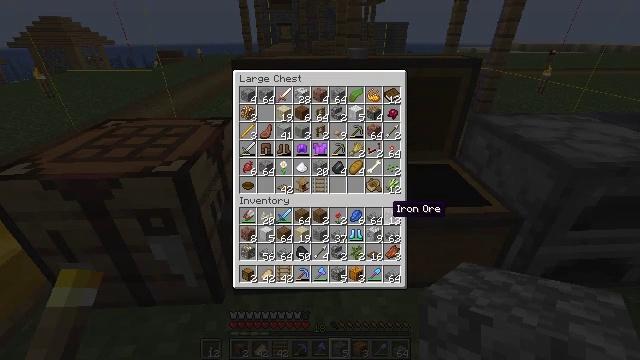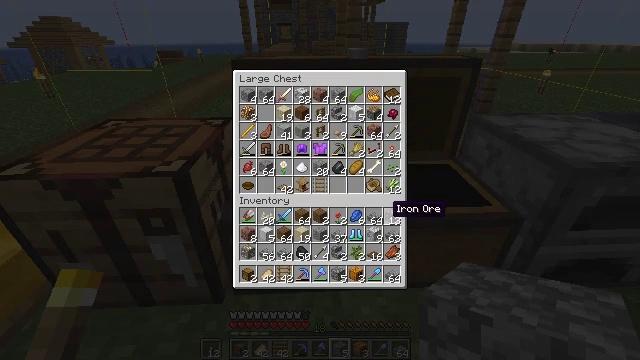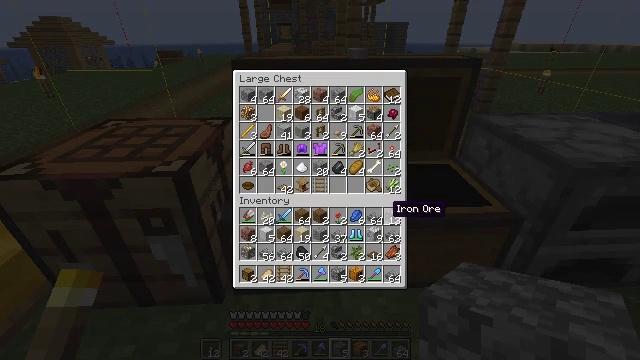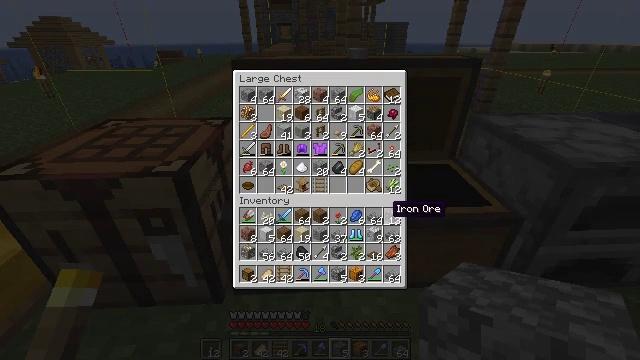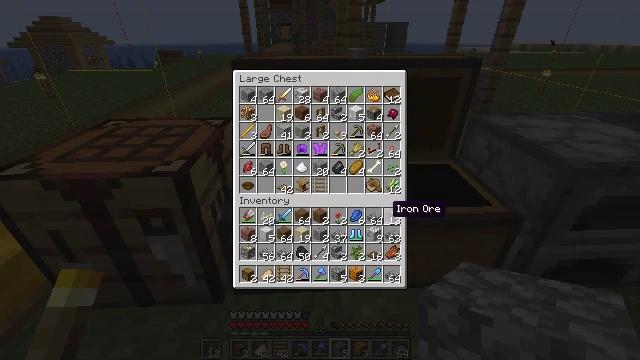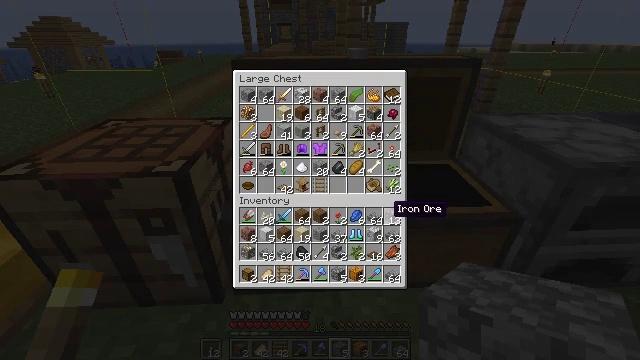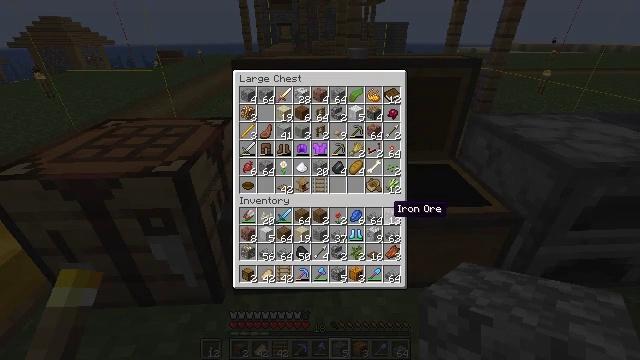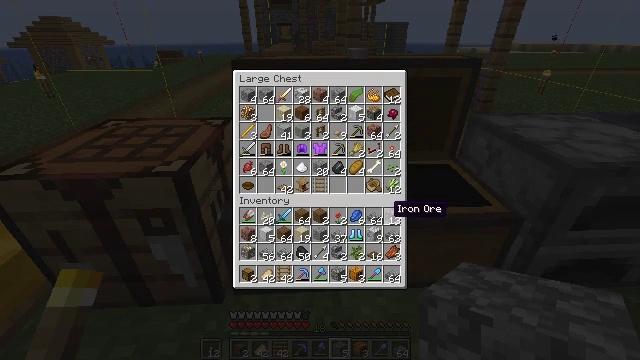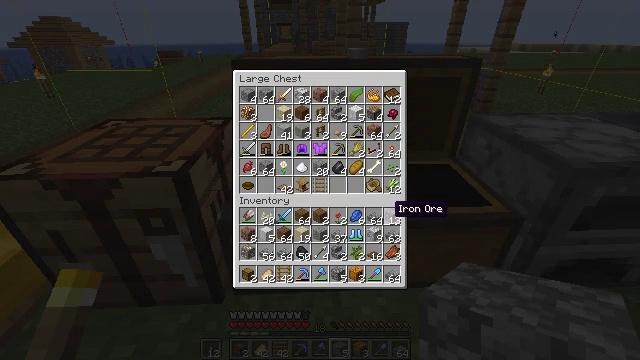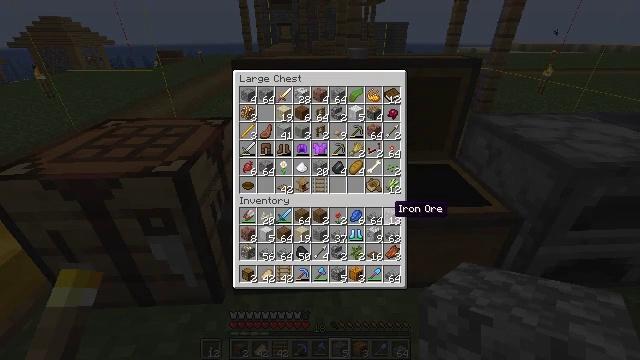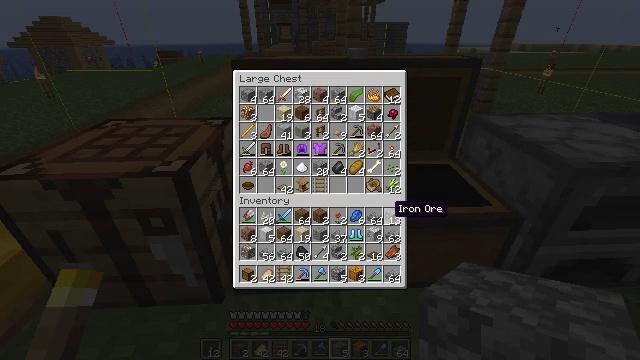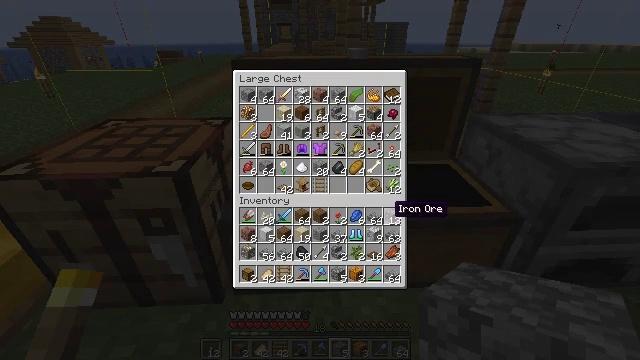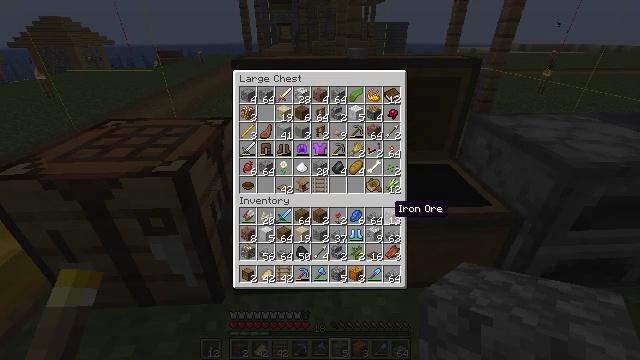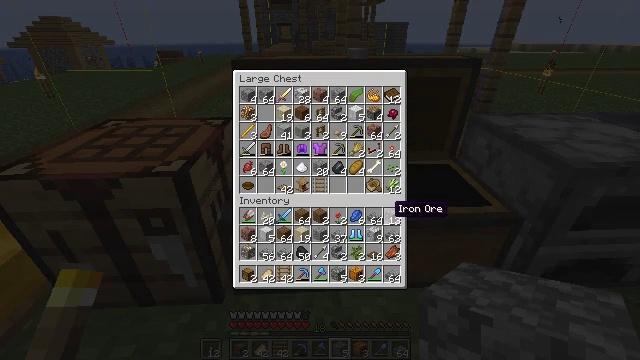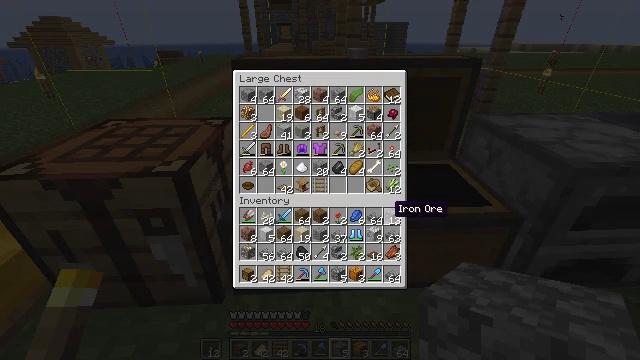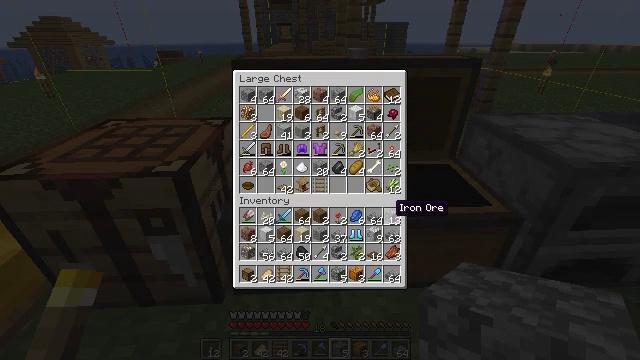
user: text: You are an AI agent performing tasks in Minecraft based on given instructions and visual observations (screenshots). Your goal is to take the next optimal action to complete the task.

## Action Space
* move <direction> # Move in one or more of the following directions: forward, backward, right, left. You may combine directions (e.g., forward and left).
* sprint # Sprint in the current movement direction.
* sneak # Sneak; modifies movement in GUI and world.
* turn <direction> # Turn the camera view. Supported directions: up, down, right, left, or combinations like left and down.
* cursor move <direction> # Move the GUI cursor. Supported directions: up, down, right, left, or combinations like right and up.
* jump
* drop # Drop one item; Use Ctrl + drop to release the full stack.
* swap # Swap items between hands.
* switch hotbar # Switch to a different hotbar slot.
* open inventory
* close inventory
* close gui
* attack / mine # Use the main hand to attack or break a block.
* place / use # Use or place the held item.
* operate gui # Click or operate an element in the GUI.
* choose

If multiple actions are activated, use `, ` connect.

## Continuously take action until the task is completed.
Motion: motion action
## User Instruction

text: Collect soul sand blocks.
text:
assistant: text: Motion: no_op
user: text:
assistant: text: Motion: no_op
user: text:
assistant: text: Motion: no_op
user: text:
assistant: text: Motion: no_op
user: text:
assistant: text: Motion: no_op
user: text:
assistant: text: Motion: no_op
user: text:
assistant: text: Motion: no_op
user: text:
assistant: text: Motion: no_op
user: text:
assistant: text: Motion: sneak
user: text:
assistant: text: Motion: sneak
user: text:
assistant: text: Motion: sneak
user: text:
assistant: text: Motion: sneak
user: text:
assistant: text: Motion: sneak
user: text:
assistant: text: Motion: sneak
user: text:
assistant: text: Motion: sneak
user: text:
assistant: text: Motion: sneak
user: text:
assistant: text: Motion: sneak
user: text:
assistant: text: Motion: sneak
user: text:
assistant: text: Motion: sneak
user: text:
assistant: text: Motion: sneak
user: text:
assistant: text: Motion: sneak
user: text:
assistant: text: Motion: sneak
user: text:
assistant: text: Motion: sneak
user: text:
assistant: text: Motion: sneak
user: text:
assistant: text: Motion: sneak
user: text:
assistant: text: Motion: sneak
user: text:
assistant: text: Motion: sneak
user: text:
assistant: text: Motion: sneak
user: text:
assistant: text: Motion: sneak
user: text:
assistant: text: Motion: sneak